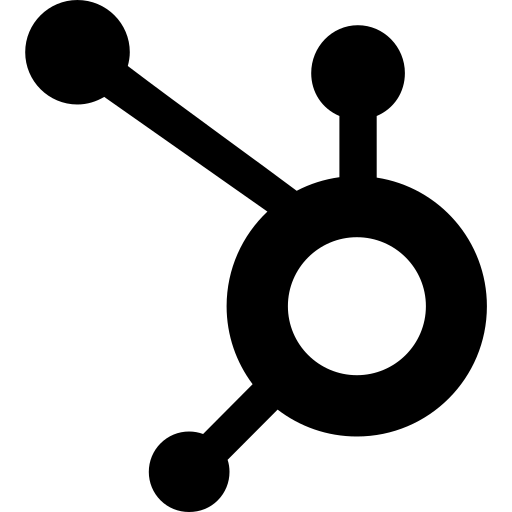
Tags: icon, FontAwesome, fa-icon, brand, hubspot